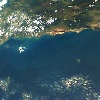
Label: water